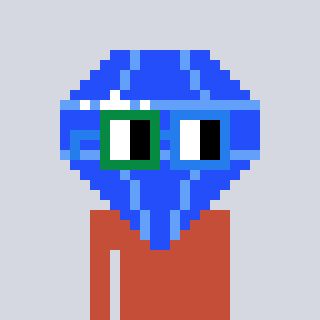
a pixel art character with square green and blue glasses, a blue diamond-shaped head and a rust-colored body on a cool background